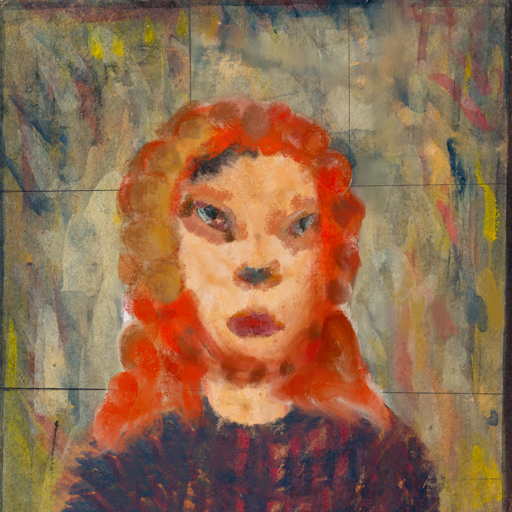
Background: GypsyMother, Head And Neck Front: Childish, Face Front: Boggyland, Bust: In_The_Sun, Hair Front: Rupkatha, Head Accessory: Blank, Second Necklace: Blank, Necklace: Blank, Baby: Blank